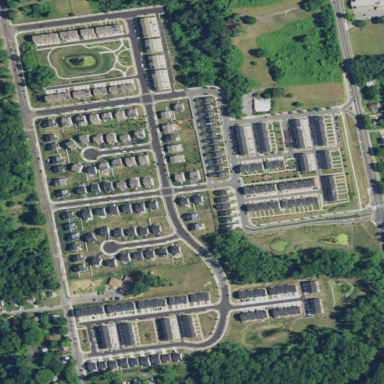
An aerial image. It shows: Residential area.